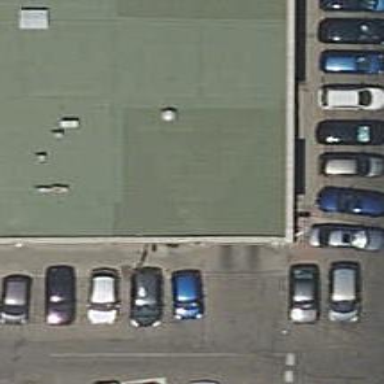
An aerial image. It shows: Car repair shop.